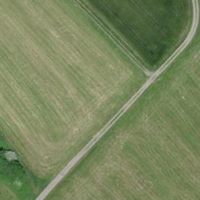
EUNIS habitat code: 52
Species observed at this site:
Halictus scabiosae